Interaction volume radius: 10 \u00c5
Interaction volume height: 25 \u00c5
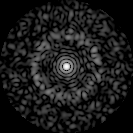
Disorder parameter: 0.8476